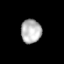
Tissue: prostate
Cell type: T cells
Senescence score: 0.3551
Nuclear area (px): 473
Mean DAPI intensity: 182.734